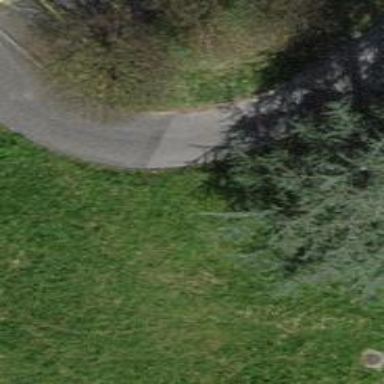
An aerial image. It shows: Pedestrian path with asphalt surface.